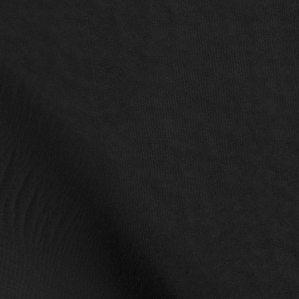
Label: non_frost